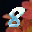
Label: 8